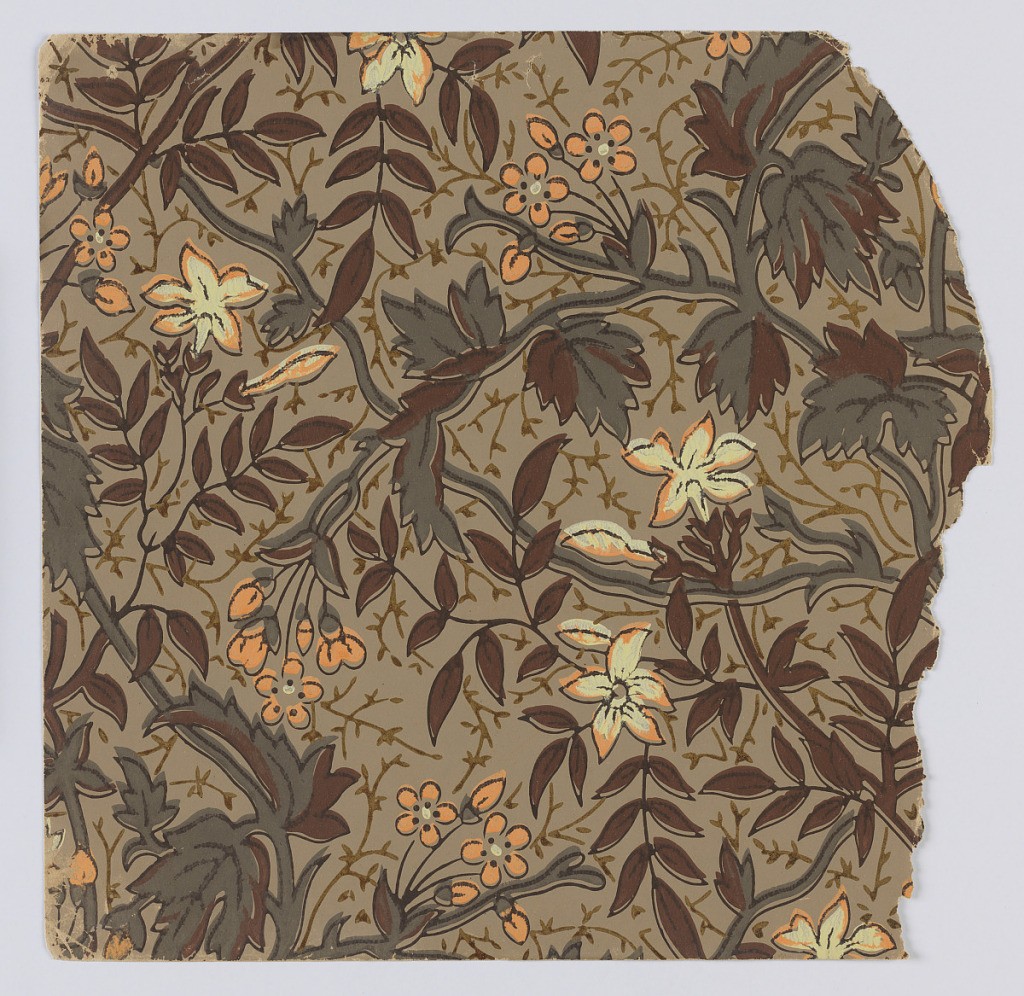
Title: Sidewall sample
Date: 1880–90
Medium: Machine-printed on paper
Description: Fragmentary wallpapers from sample book, including aesthetic-style and Anglo-Japanesque designs.

72 pages of samples.